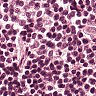
Metastatic tissue present: no